Question: In my Visual studio 2012 editor I erroneously pressed some obscure key combination (Ctrl-Alt-something or so) and now spaces are displayed as little dots and tabs are displayed as arrows.

I'd like to get rid of this, but I haven't found the corresponding option in TOOLS-Options-Text editor.
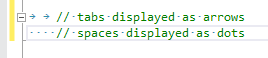
Answer: Go to Edit -> Advanced -> View White Space to rectify this. Alternatively, you may use the key combination 'Ctrl + R', 'Ctrl + W'.